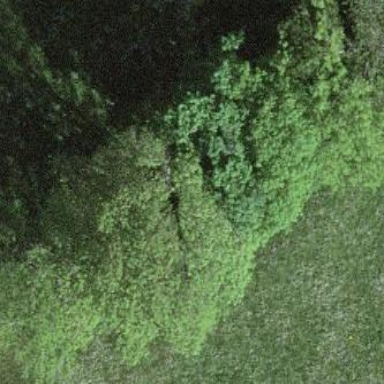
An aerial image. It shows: Forest area.